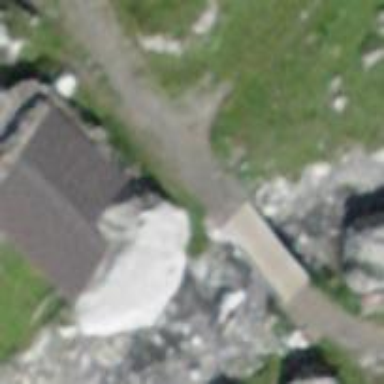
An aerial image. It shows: Path crossing bridge with excellent trail visibility.